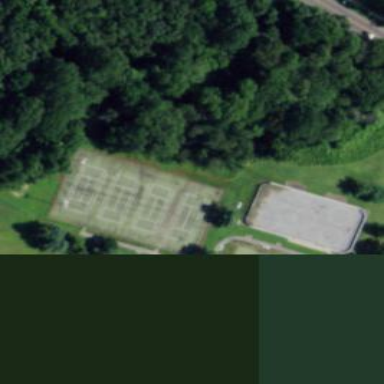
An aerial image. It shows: Asphalt tennis court.